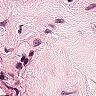
Metastatic tissue present: no